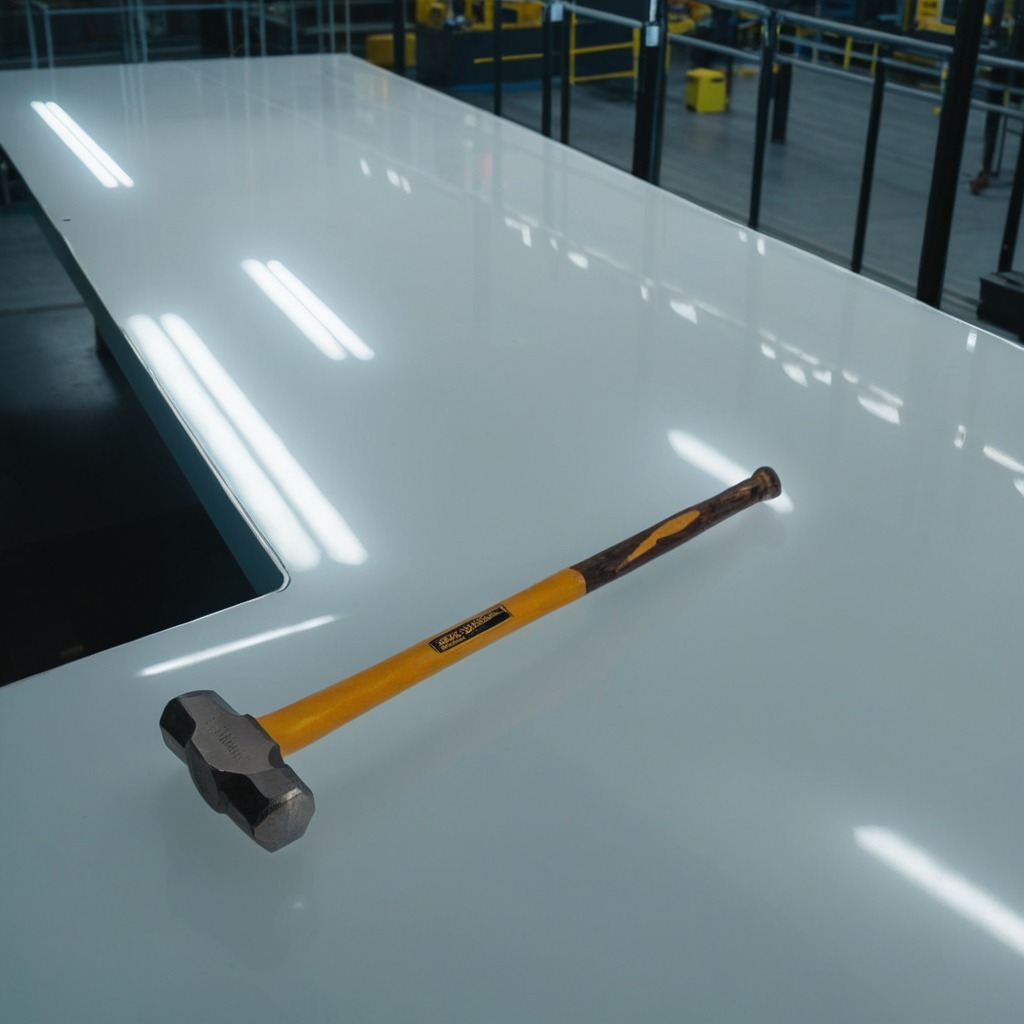
A hammer is lying on a high-gloss table in a ship maintenance bay industrial lighting.